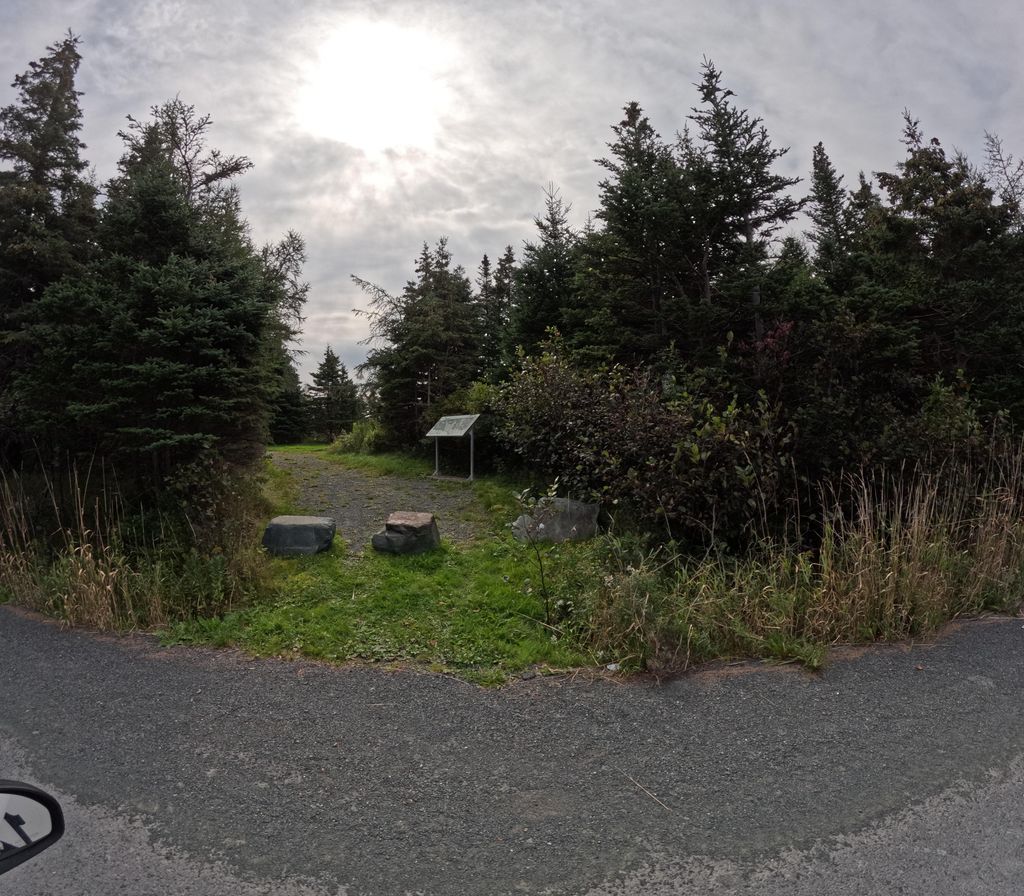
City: st_johns